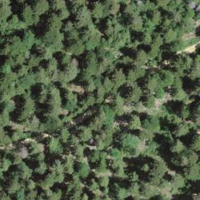
EUNIS habitat code: 43
Species observed at this site:
Mercurialis perennis